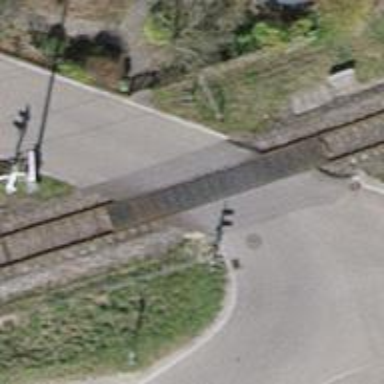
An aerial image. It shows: Level crossing along the railway.